Question: I am getting problem in record using following query
'''
SELECT user_id FROM temp
WHERE
(value = 1 AND field_id = 11) AND
value = 1 AND field_id = 12
'''
Here is the table.

I should get record of 101 user_id.
Any one idea on this?
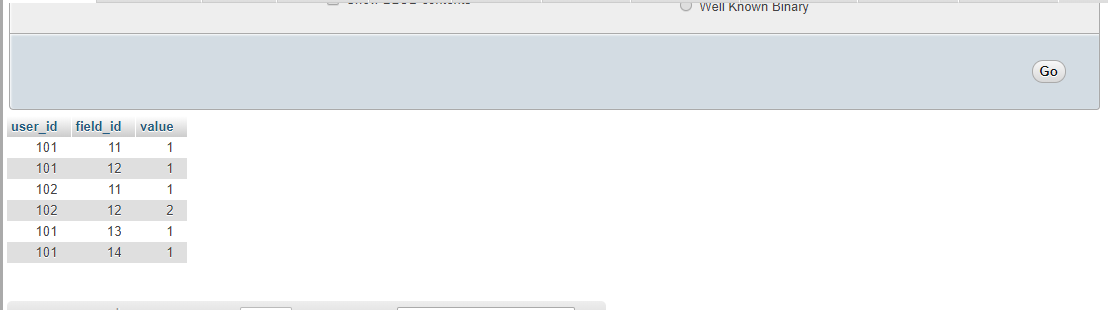
Answer: You need to by user:
'''
SELECT user_id
FROM temp
GROUP BY user_id
HAVING
SUM(CASE WHEN value = 1 AND field_id = 11 THEN 1 ELSE 0 END) > 0 AND
SUM(CASE WHEN value = 1 AND field_id = 12 THEN 1 ELSE 0 END) > 0;
'''